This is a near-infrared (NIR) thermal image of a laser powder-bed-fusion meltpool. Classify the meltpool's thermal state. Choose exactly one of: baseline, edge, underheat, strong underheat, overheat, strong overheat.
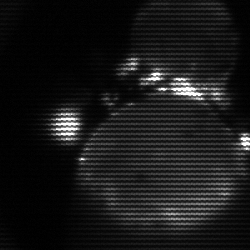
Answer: edge